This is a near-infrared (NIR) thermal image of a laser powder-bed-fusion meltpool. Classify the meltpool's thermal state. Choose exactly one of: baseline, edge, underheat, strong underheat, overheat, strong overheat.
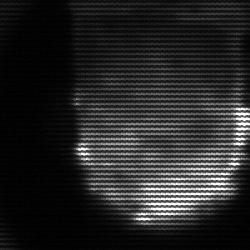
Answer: baseline